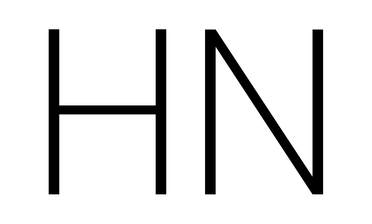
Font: Poppins-ExtraLight